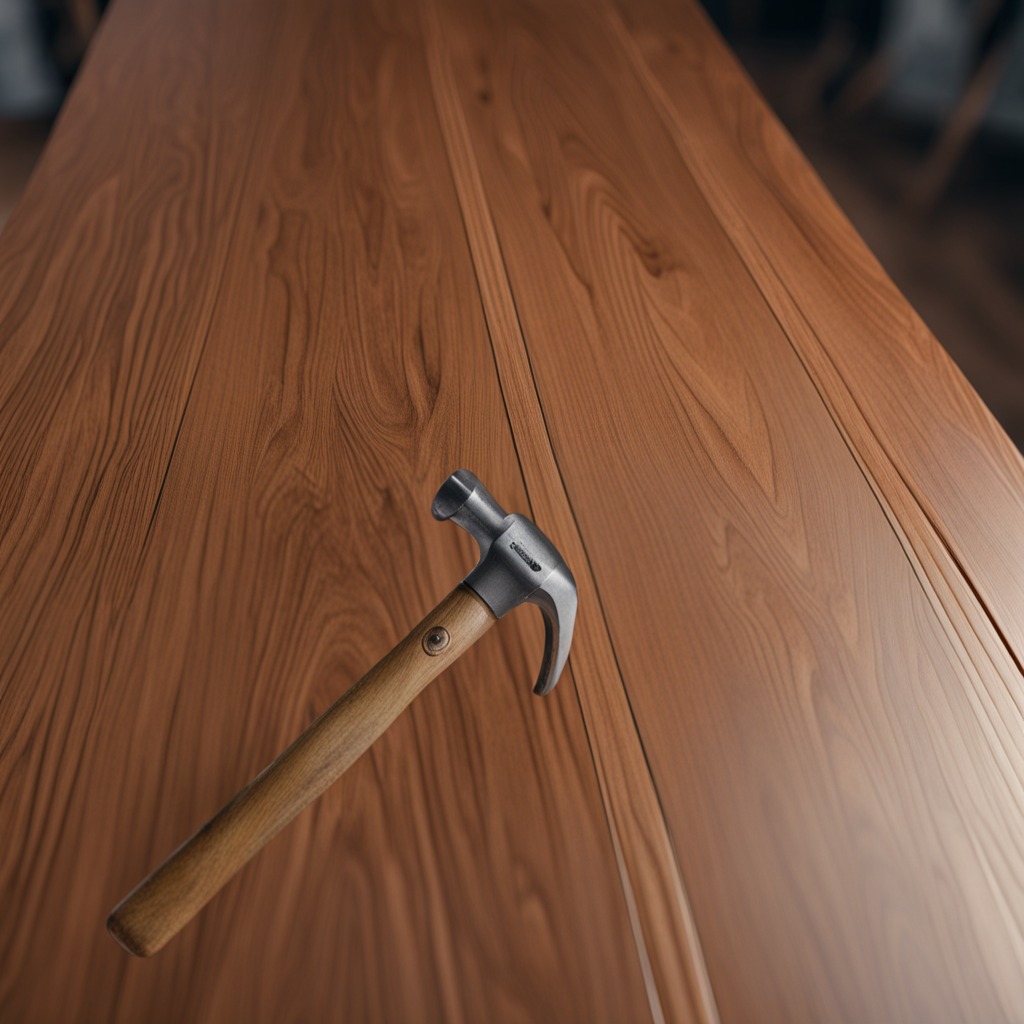
A hammer is lying on the wooden table in a carpentry studio.